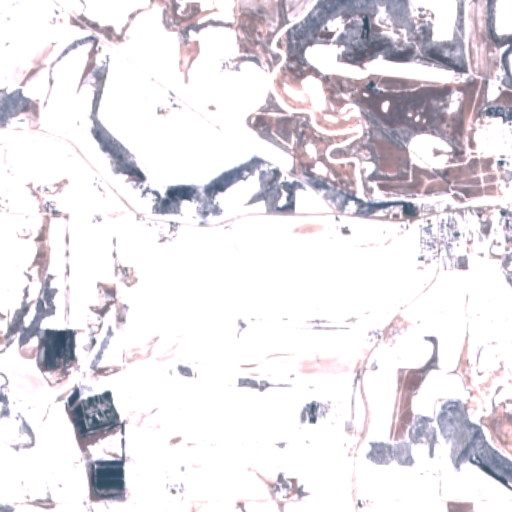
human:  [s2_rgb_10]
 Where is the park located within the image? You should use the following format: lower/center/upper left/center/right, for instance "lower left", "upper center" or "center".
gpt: The park is located in the upper right of the image.
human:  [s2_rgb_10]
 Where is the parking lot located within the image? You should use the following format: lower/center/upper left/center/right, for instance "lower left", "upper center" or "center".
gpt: The parking lot is located in the upper right of the image.
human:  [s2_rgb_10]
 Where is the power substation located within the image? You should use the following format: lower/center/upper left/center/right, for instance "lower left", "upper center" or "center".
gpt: The power substation is located in the center right of the image.
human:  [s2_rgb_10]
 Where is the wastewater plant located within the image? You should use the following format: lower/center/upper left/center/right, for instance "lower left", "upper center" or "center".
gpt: The wastewater plant is located in the center right of the image.
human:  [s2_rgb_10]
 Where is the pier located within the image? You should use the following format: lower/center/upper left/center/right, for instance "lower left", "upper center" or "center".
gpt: The pier is located in the center right of the image.
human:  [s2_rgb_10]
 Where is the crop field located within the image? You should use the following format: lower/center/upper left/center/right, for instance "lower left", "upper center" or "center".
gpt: There is no crop field in the image.